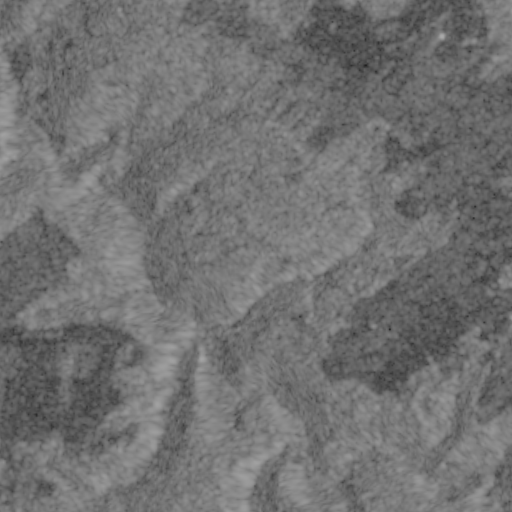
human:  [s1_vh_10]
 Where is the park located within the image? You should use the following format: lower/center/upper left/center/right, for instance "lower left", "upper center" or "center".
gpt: The park is located in the center right of the image.
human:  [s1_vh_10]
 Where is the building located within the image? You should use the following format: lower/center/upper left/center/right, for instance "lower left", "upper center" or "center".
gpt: There is no building in the image.

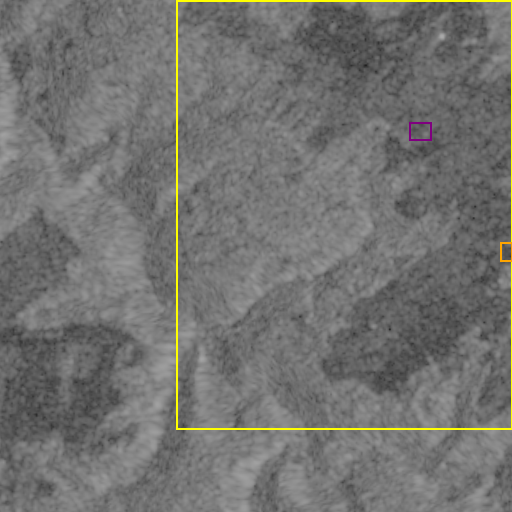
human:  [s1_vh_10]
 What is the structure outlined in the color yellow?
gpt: The structure outlined in yellow is a crop field.
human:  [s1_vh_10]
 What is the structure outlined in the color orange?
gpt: The structure outlined in orange is a park.
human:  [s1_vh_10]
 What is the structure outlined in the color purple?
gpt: The structure outlined in purple is a parking lot.
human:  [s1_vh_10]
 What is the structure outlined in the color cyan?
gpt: There is no cyan outline.